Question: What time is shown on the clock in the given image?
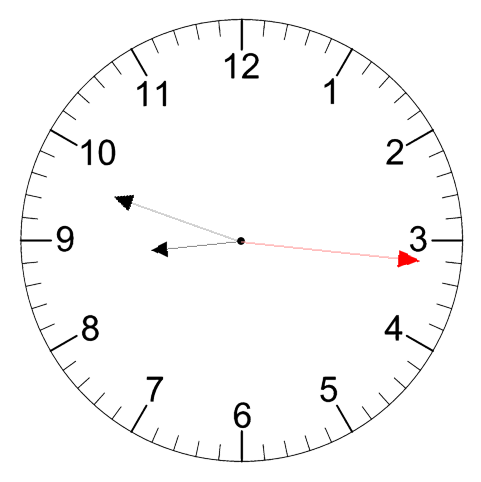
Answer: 08:48:16